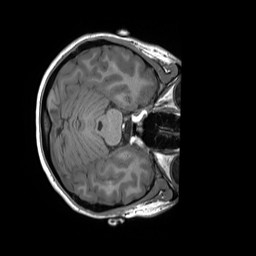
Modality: T1w
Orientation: axial
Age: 20
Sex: female
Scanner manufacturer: siemens
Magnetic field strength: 3 T
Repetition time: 1.8 s
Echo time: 0.00232 s